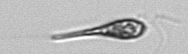
Label: Euglena